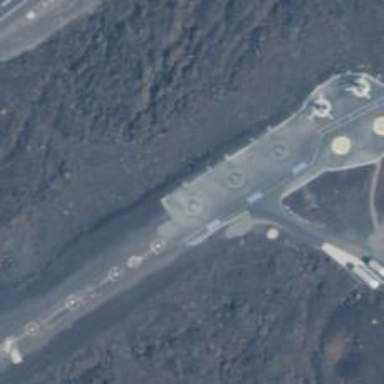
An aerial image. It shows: Image showing helipad at airport.